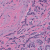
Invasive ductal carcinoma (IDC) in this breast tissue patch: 1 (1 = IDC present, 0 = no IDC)